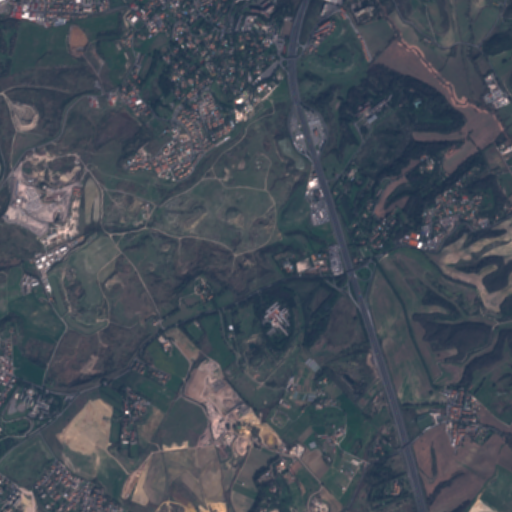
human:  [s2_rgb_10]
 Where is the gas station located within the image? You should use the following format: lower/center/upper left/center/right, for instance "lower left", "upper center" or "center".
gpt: The gas station is located in the center right of the image.
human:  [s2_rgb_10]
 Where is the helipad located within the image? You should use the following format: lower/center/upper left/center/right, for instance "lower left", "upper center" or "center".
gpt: The helipad is located in the upper center of the image.
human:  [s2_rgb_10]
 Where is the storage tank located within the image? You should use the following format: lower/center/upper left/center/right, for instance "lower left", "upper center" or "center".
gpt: The storage tank is located in the lower left of the image.
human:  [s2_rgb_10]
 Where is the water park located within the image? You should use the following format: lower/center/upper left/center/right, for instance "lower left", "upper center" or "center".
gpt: The water park is located in the upper center of the image.
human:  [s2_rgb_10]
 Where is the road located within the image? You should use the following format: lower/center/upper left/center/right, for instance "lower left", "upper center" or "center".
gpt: There is no road in the image.